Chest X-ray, AP view. Patient: 24 years old, sex F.
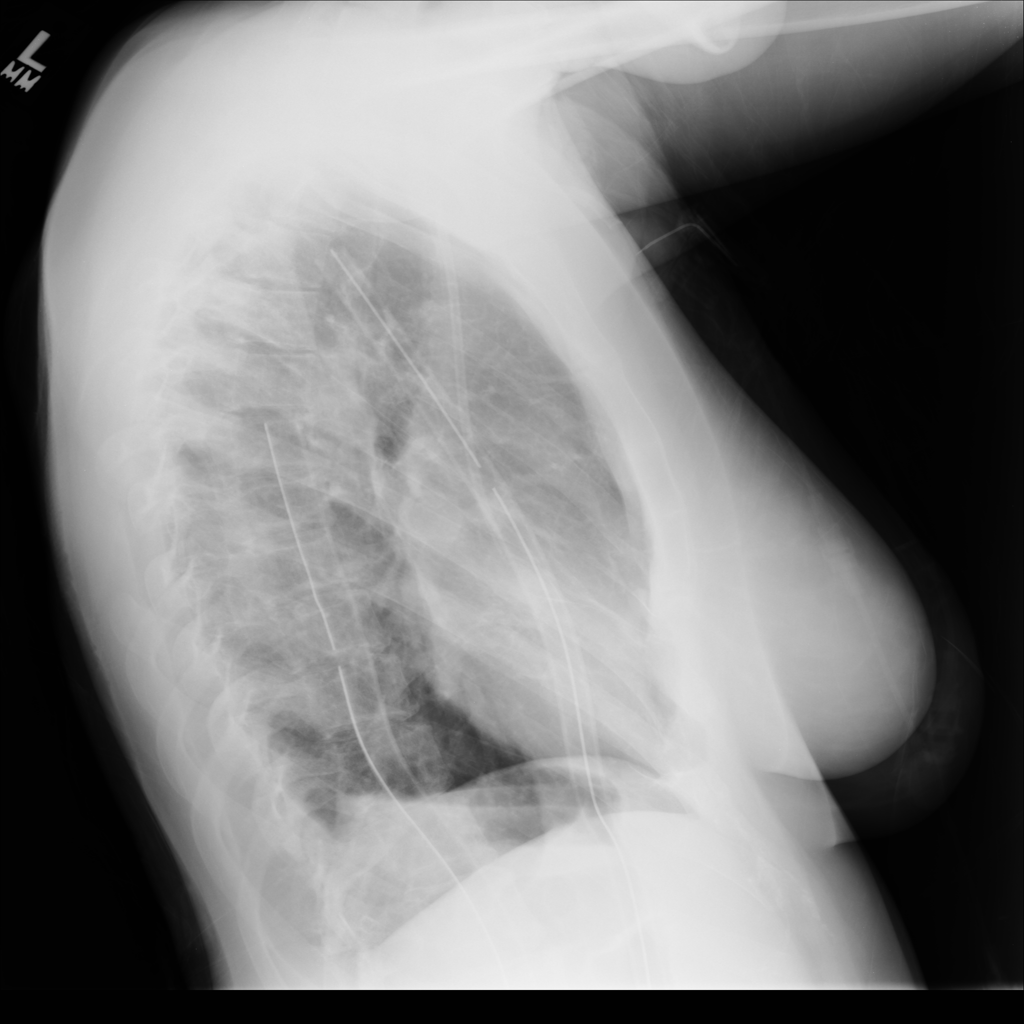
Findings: Effusion